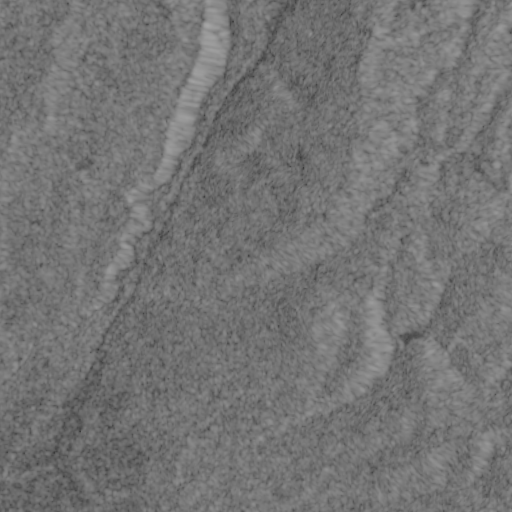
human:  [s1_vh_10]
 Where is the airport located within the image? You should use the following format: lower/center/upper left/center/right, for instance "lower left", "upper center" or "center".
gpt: The airport is located in the lower left of the image.
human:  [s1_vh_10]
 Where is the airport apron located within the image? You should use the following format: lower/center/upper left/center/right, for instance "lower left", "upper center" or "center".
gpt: The airport apron is located in the lower left of the image.
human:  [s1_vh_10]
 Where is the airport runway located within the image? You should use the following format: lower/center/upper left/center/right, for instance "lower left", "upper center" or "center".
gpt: The airport runway is located in the lower left of the image.
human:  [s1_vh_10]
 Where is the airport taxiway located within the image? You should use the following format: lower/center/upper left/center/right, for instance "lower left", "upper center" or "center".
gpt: The airport taxiway is located in the lower left of the image.
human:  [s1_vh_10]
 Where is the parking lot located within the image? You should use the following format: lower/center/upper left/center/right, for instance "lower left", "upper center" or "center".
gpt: The parking lot is located in the center left of the image.
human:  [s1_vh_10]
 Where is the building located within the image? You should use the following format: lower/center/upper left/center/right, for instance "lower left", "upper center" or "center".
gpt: The building is located in the center left of the image.
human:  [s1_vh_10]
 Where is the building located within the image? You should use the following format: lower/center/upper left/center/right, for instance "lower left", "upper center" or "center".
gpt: The building is located in the lower left of the image.
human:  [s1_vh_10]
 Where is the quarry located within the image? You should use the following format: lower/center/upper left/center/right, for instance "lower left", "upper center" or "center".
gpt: There is no quarry in the image.

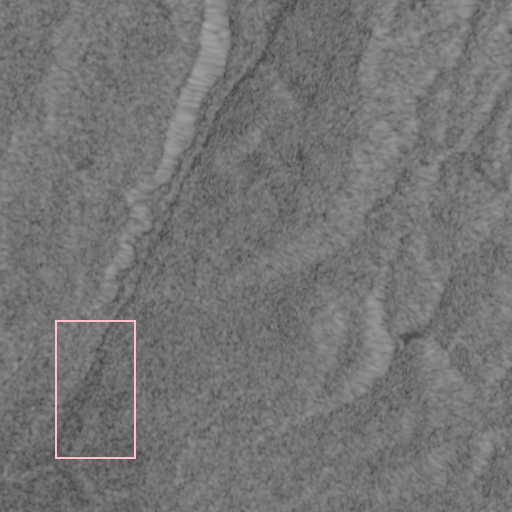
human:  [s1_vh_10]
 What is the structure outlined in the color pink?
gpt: The structure outlined in pink is an airport.
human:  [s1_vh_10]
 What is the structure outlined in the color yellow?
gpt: There is no yellow outline.